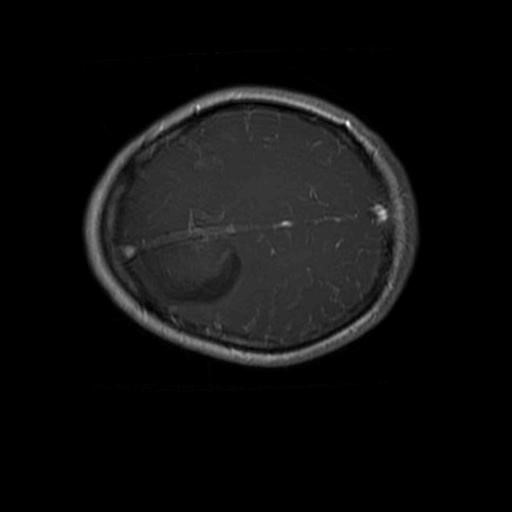
Label: brain_glioma